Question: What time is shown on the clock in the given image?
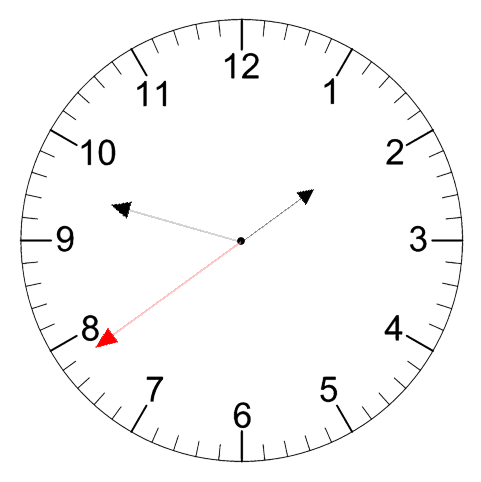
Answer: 01:47:39